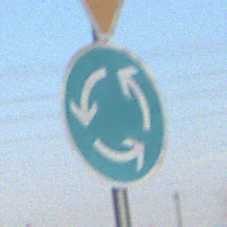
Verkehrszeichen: Kreisverkehr
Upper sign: VorfahrtGewaehren
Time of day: SunriseSunset
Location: Outdoor (Suburban)
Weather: PartlyCloudy
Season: Winter
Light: Natural